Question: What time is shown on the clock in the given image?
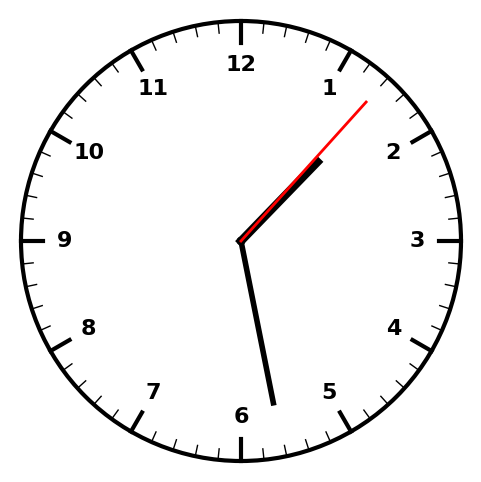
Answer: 01:28:07